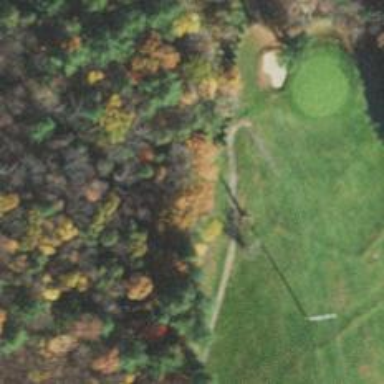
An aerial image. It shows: Path designated for golf carts.